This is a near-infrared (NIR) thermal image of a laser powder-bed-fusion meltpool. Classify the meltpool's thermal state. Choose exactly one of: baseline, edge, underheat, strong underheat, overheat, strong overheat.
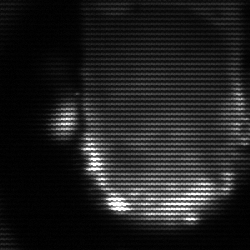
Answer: baseline